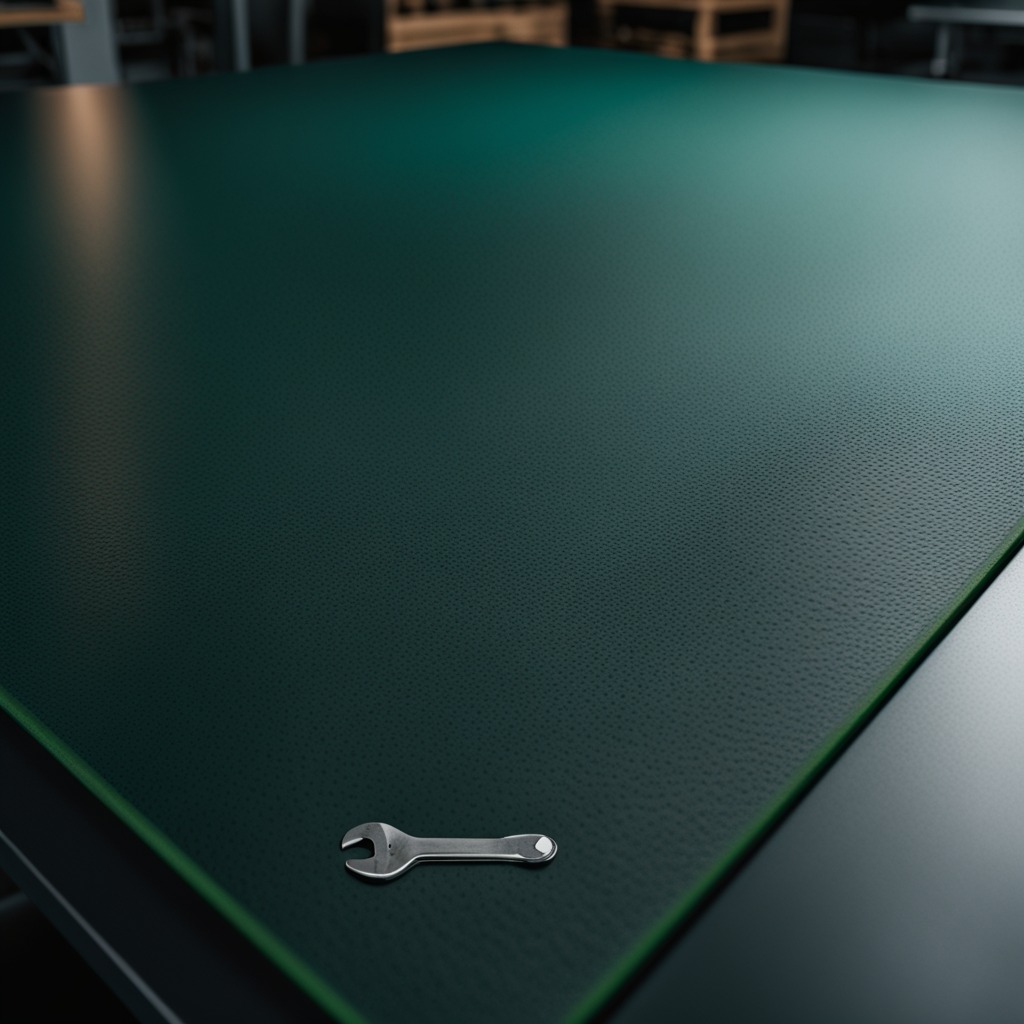
An wrench is lying on a clean granite tabletop covered with a green rubber mat inside a workshop at night.